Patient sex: M
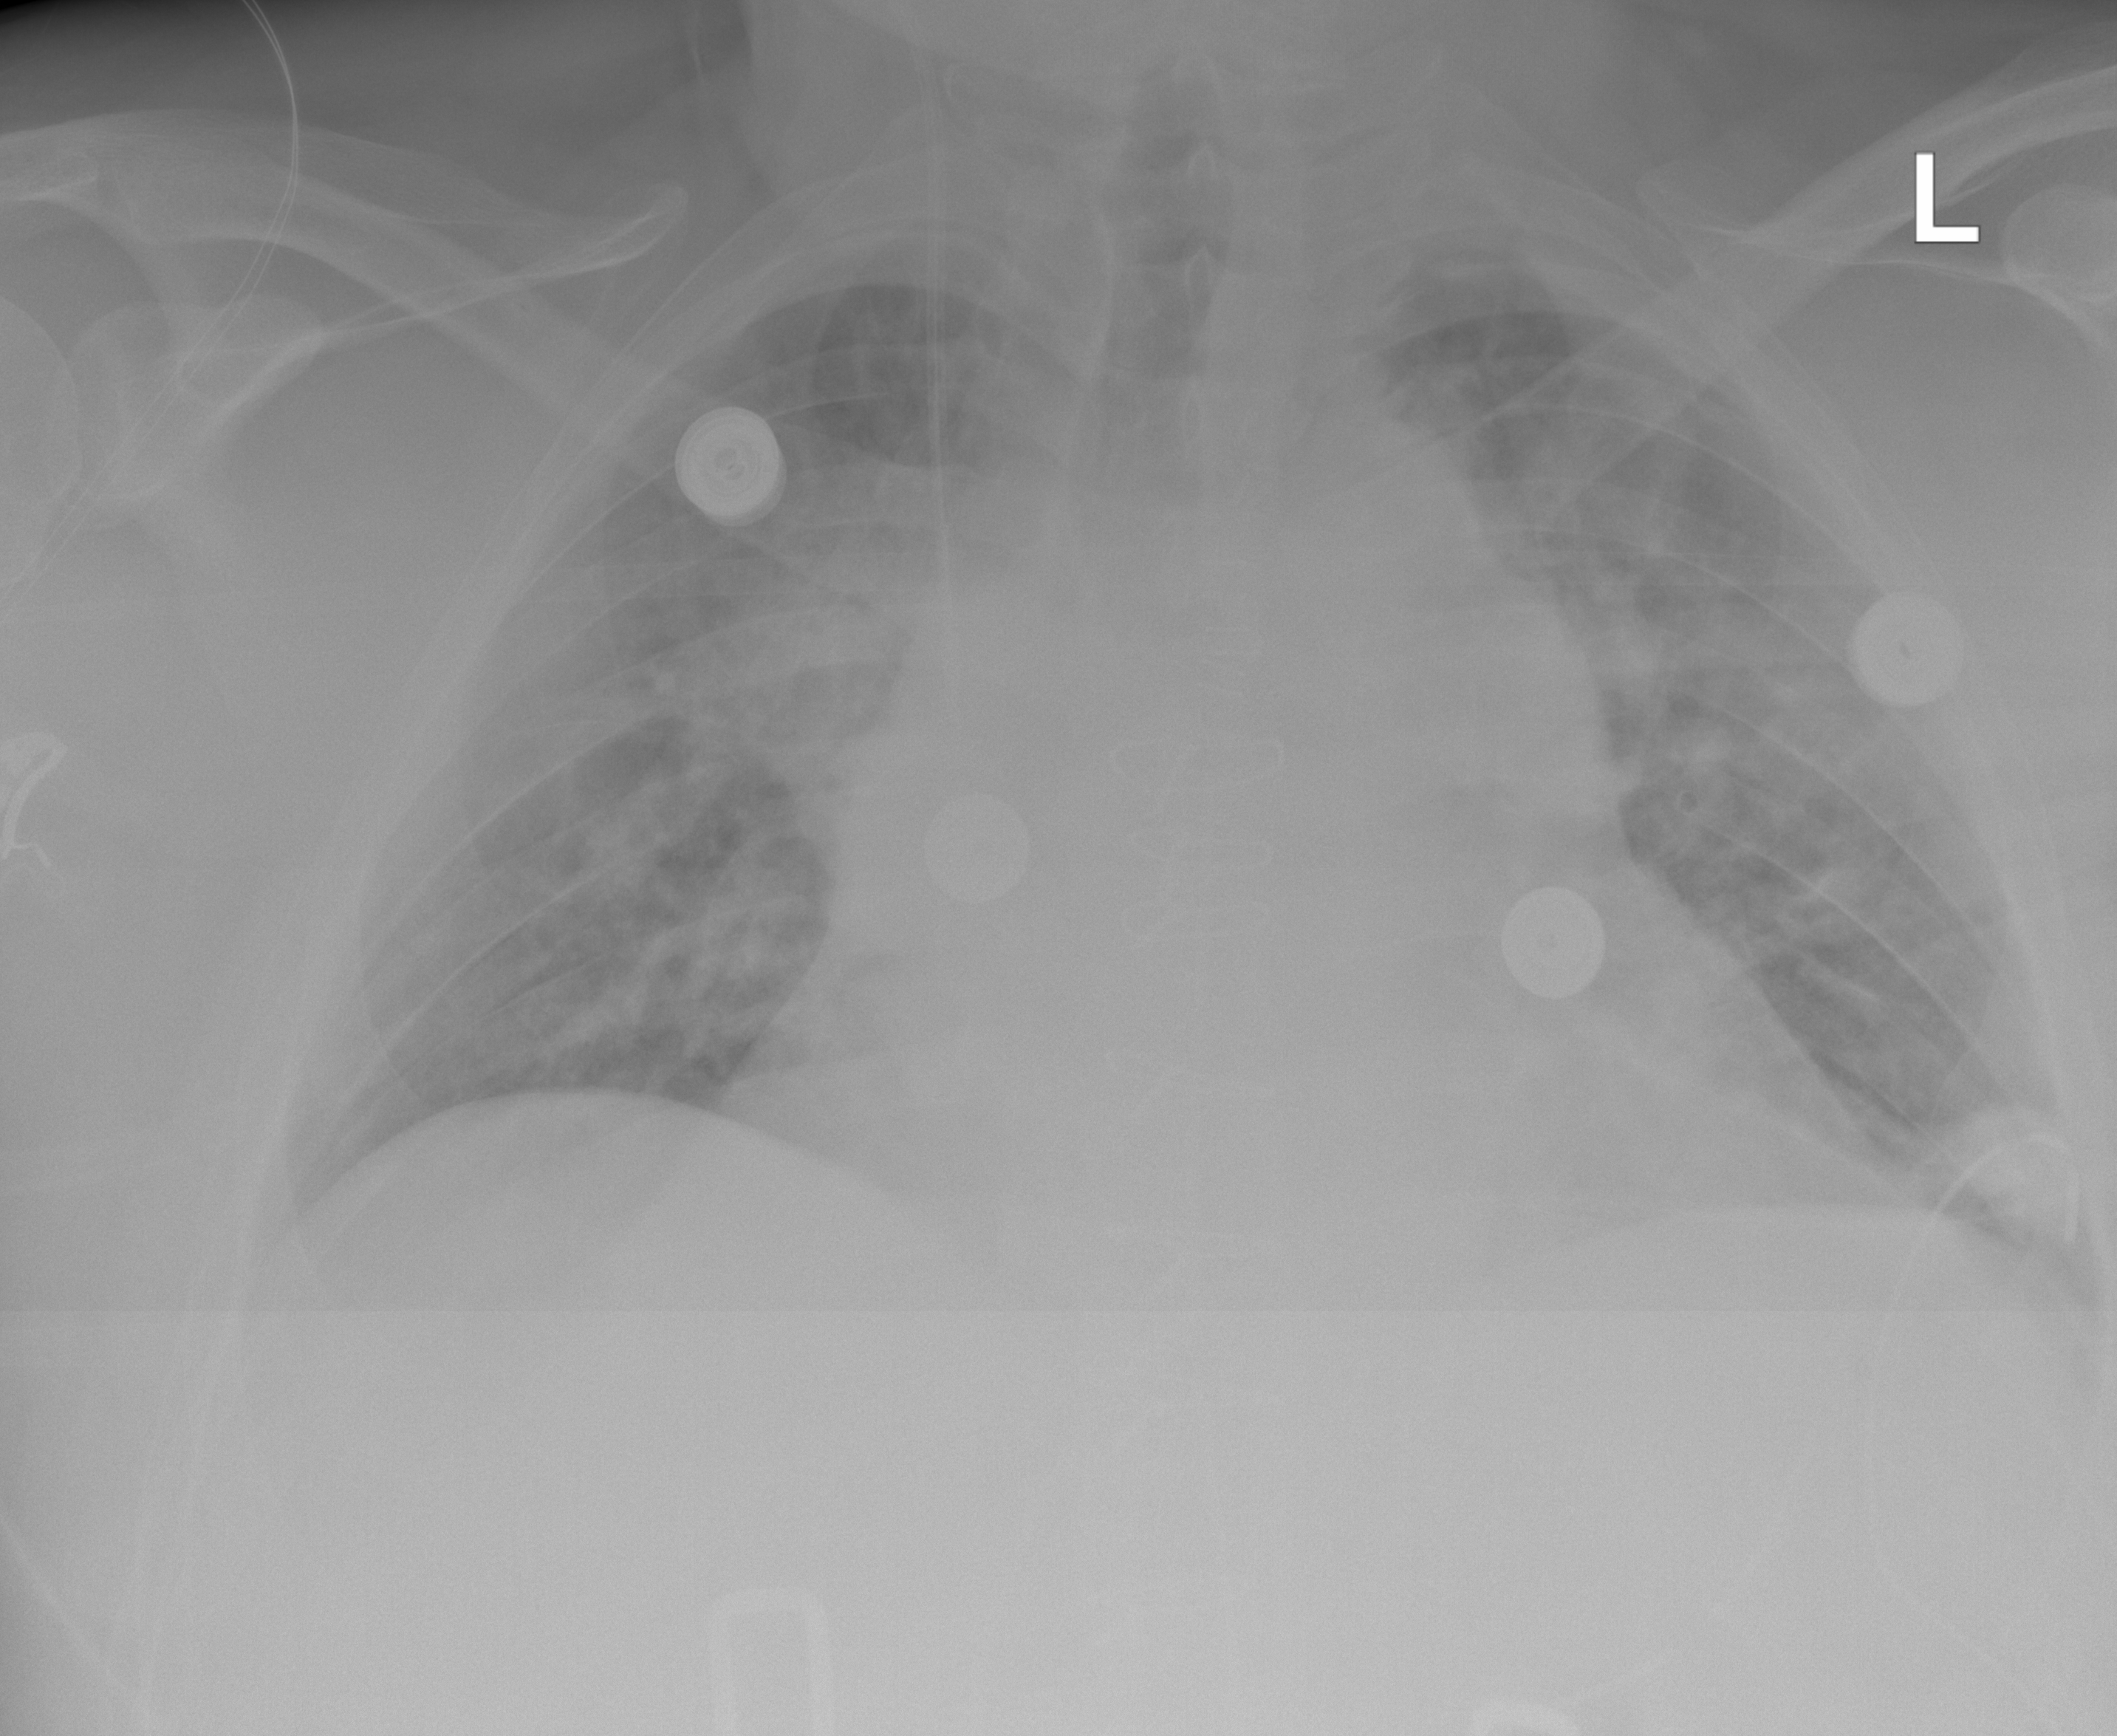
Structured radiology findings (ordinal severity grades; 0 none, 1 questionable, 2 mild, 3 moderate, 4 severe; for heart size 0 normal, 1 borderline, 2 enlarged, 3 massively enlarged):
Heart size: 3
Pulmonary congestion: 0
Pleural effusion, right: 0
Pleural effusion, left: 2
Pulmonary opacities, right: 2
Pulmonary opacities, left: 2
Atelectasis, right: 2
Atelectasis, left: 2